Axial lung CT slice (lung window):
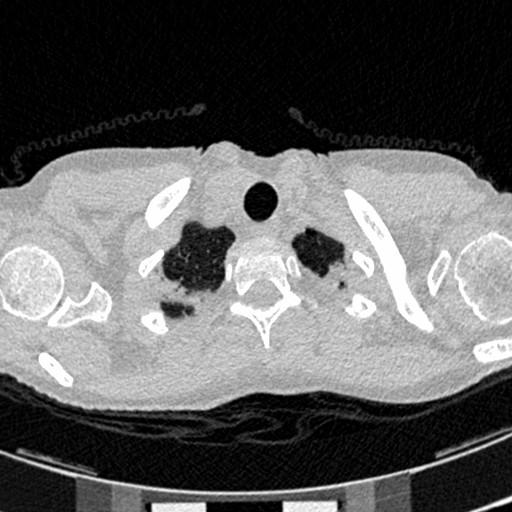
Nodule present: no